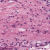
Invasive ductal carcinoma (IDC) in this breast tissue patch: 0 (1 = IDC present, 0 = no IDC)